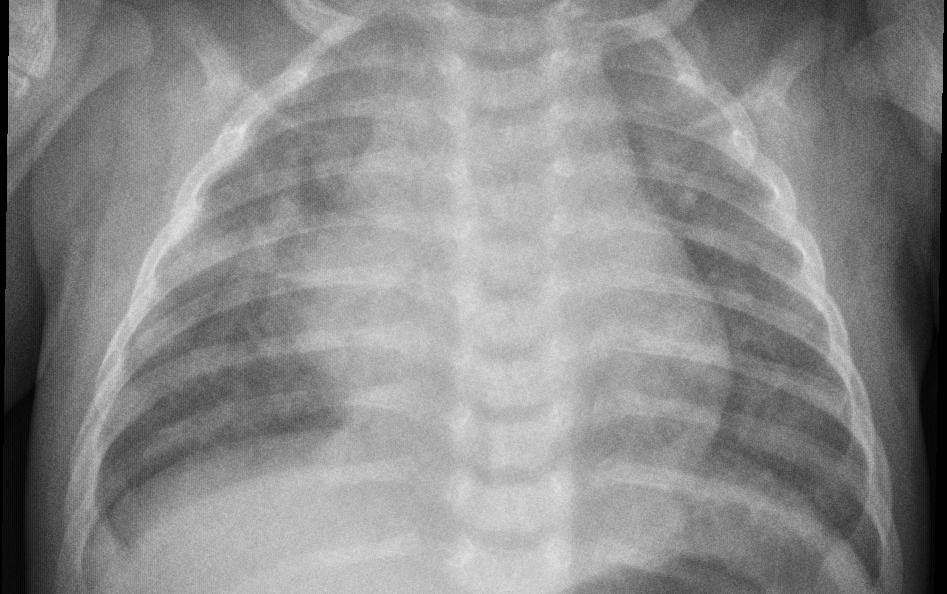
Diagnosis: PNEUMONIA